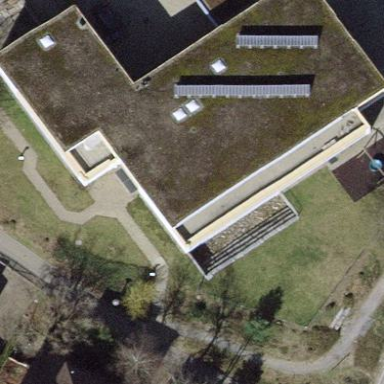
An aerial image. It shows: School building or complex.